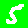
Digit: 5